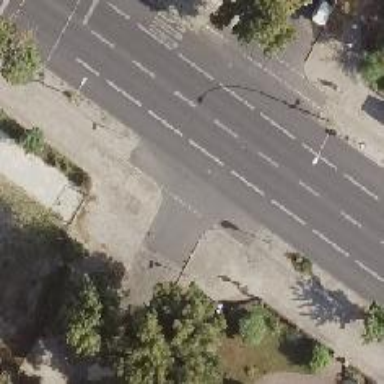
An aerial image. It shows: Unmarked crossing on asphalt footway.